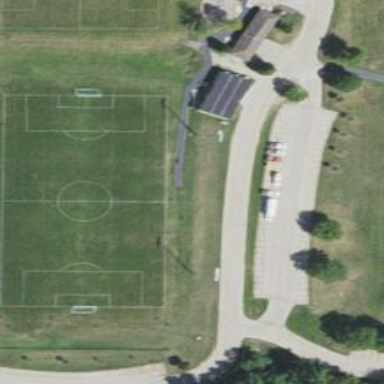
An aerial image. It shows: Soccer pitch for outdoor sports and leisure activities.